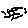
Label: sun